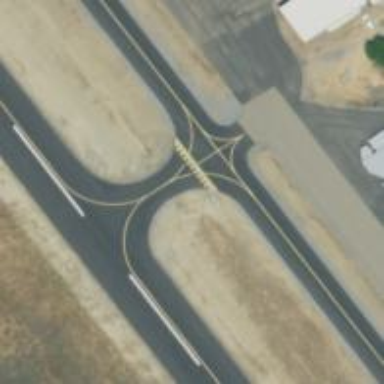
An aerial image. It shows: View of taxiway at the airport.